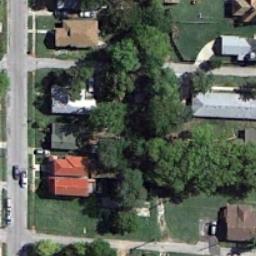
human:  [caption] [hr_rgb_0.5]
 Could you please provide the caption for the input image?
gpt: There are many trees in the middle residential area .

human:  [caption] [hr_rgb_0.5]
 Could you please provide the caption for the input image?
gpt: Medium-sized residential areas have roads on both sides .

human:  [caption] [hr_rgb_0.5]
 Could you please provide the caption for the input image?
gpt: The medium residential is on the grass next to some trees and road .

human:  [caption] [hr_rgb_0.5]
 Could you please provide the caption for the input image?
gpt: The medium residential area has some neatly arranged houses along the roads and some trees are among these houses .

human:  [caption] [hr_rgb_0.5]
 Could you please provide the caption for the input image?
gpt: There are some buildings and green trees on the medium residential area .